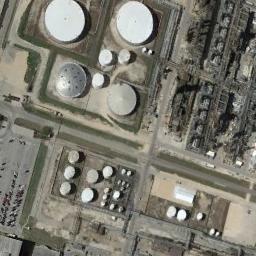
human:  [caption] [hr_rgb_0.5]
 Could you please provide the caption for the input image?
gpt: There are many cars in the parking lot next to the oil tanks .

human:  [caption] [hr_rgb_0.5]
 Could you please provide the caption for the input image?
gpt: There are big and small white storage tanks on the bare land .

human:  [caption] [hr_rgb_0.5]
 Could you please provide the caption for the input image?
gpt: There are about ten storage tanks here .

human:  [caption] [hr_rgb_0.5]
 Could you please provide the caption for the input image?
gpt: There are many neatly arranged storage tanks and many pipelines in the factory .

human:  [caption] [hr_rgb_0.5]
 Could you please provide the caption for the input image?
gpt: There are some storage tanks of different sizes .